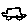
Label: car